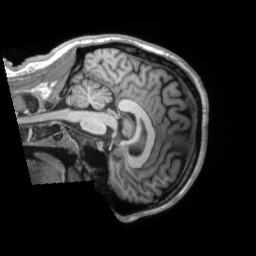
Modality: T1w
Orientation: sagittal
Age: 47
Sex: male
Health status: ill
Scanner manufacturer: siemens
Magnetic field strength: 3 T
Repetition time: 2.2 s
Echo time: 0.00157 s